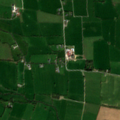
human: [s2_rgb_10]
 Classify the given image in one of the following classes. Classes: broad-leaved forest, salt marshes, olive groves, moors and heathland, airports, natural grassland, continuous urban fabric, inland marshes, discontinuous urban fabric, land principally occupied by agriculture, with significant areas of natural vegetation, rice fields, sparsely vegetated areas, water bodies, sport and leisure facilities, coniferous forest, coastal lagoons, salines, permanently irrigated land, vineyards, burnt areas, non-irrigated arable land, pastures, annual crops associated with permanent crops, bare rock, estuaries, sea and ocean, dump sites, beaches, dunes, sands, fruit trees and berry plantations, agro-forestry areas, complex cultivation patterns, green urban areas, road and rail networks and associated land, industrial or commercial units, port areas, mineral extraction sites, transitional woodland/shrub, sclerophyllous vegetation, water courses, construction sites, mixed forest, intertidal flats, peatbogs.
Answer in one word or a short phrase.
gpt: pastures